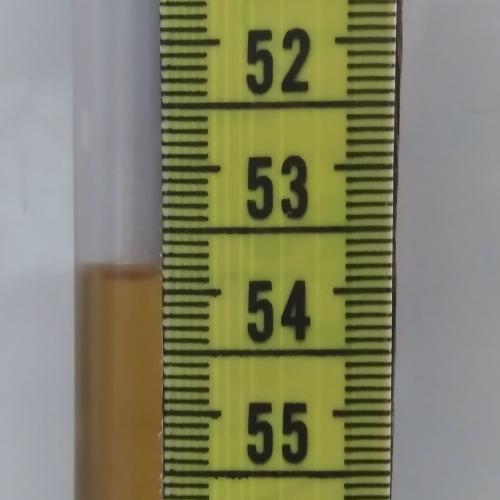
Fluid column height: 53.9 cm